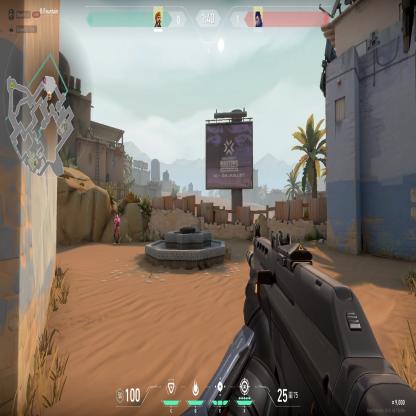
Label: enemy